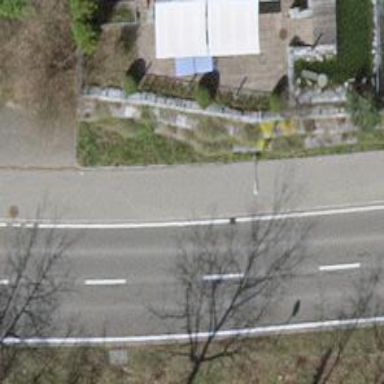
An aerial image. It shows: Retaining wall.